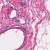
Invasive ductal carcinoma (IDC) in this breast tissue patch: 0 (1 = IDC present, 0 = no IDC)